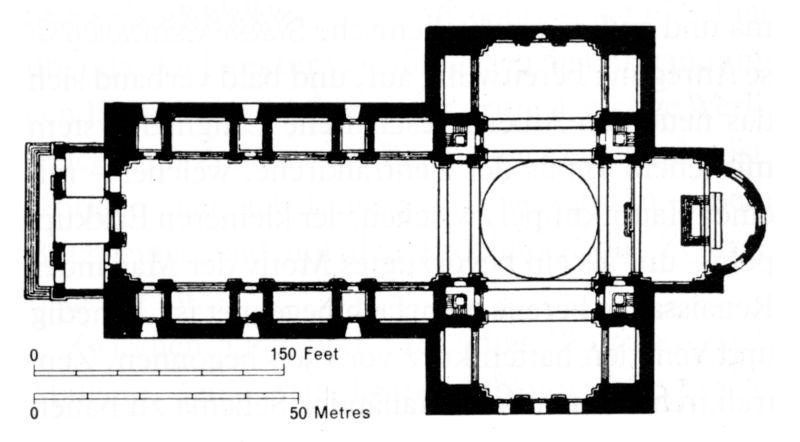
Titel: Sant' Andrea (Grundriss))
Künstler: Leone Battista Alberti
Standort: Mantova
Institution: Sant' Andrea
Schlagwörter: flügel, weiß, fenster, grau, pfeiler, schwarz, skizze, stützen, säulen, zeichnung, gebäude, architektur, kirche, kreis, schiff, schiffe, fassade, grafik, graphik, linien, joche, kuppel, treppe, treppen, zahlen, stufen, kirchen, bögen, eingang, fuss, kreuz, rechteck, türme, dom, druck, schwarz-weiß, kreise, zwickel, altar, hauptschiff, kathedrale, langhaus, rom, halbrund, portal, geometrisch, kirchenschiff, mittelschiff, querhaus, seitenschiff, altarraum, apsis, romanik, chor, plan, gothik, joch, querschnitt, englisch, legende, basilika, grundriss, massstab, kreut, rotunde, einschiffig, apsiden, kapellen, seitenschiffe, vierung, querschiff, westwerk, gebäudeplan, bemassung, kuppeö, meter, säulem, jesuiten, seitenaltar, altarschranken, altarschranke, chot, grunndriss, veirung, e, nummerrierung, feet, grundirs, frühbarock, grundriss kirche basilika, basilika chor vierung, metrisch